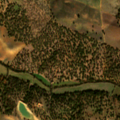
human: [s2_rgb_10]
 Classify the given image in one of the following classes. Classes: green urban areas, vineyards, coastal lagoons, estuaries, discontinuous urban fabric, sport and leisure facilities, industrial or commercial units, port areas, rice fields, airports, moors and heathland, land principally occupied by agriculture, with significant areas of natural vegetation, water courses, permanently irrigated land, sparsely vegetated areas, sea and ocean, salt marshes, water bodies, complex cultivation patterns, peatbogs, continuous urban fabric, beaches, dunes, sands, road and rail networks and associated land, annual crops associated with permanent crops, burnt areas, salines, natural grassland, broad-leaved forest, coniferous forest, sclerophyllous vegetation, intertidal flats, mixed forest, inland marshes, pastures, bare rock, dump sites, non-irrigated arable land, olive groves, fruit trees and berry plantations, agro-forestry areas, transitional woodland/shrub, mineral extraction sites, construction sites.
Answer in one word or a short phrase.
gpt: non-irrigated arable land, permanently irrigated land, agro-forestry areas